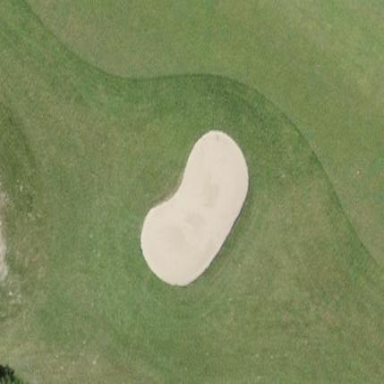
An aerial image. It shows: Golf bunker filled with natural sand.